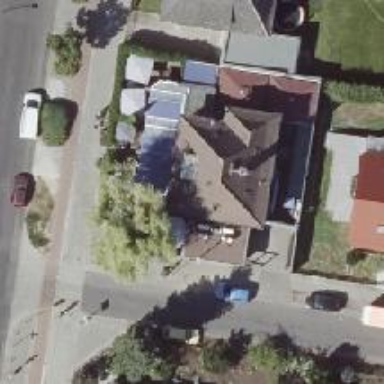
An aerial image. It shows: Restaurant.